Aerial crown-view tile of a tropical tree (Barro Colorado Island, Panama), acquired 20240716:
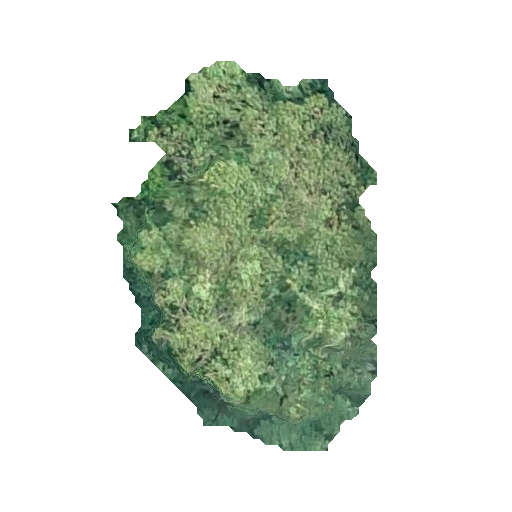
Species: Tachigali panamensis
GBIF accepted scientific name: Tachigali panamensis
Crown area: 120.41 m²